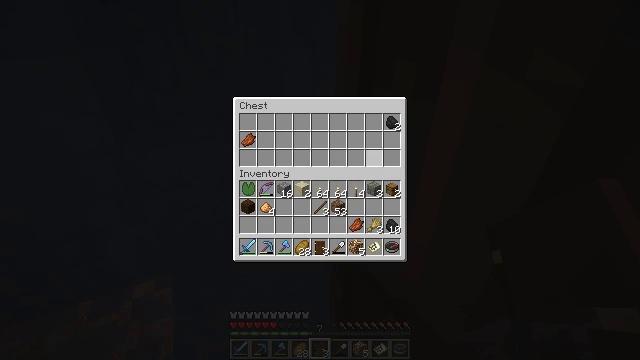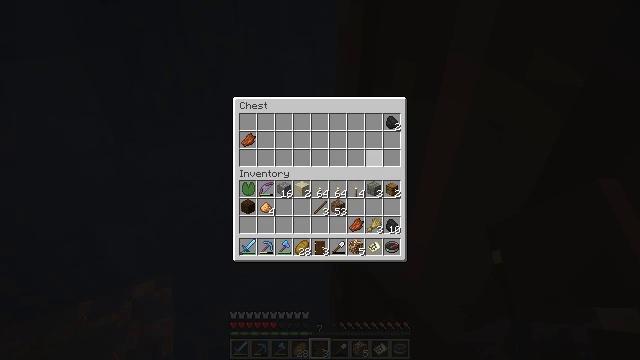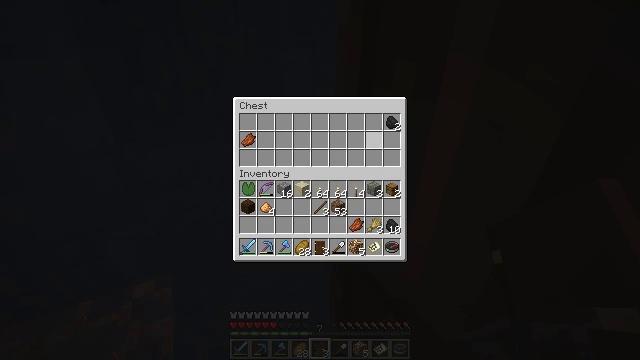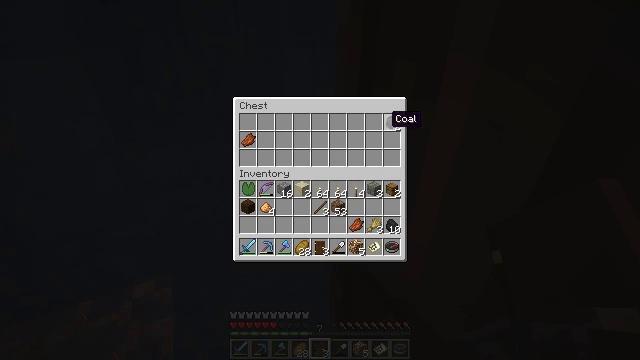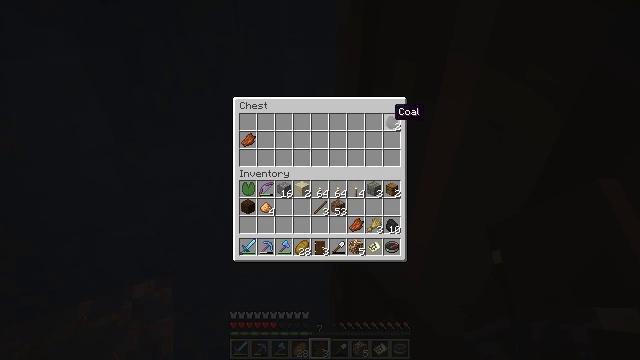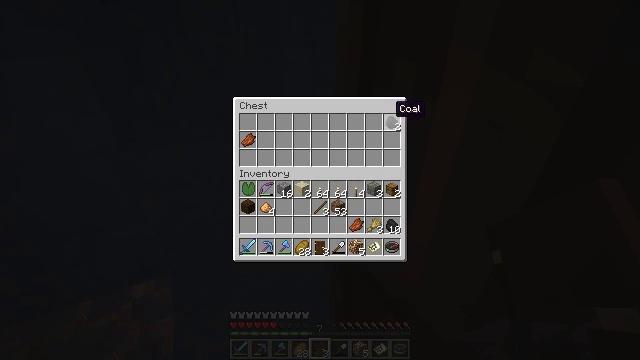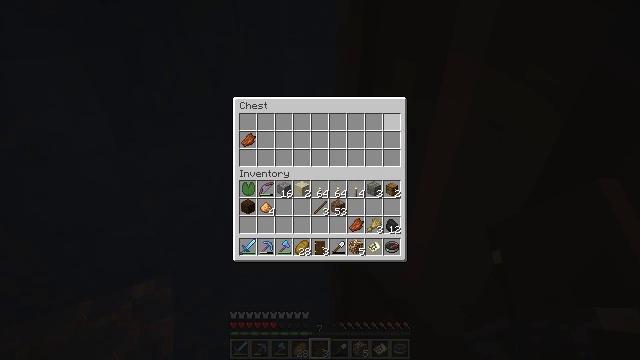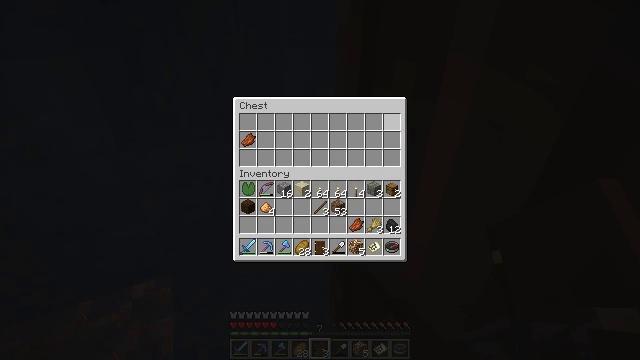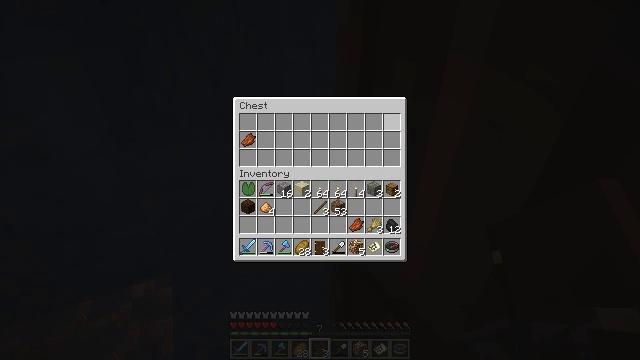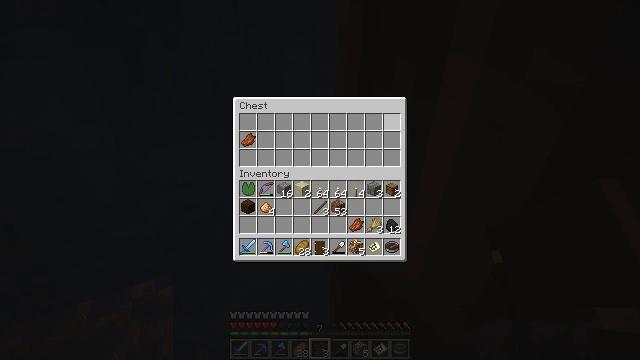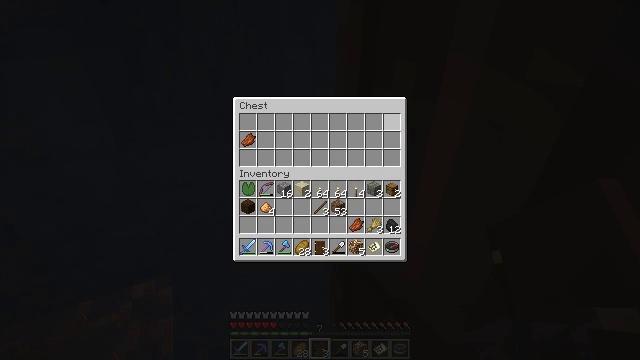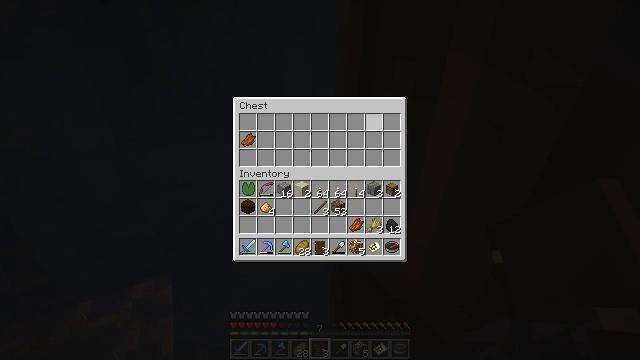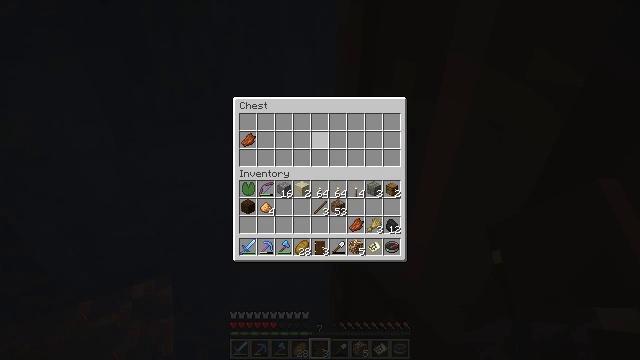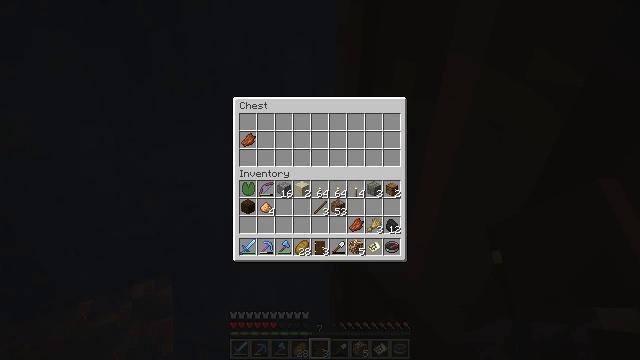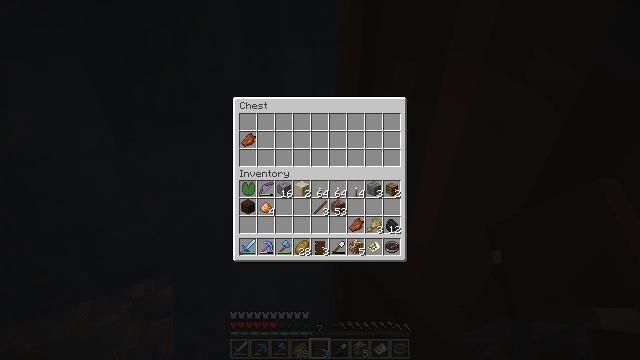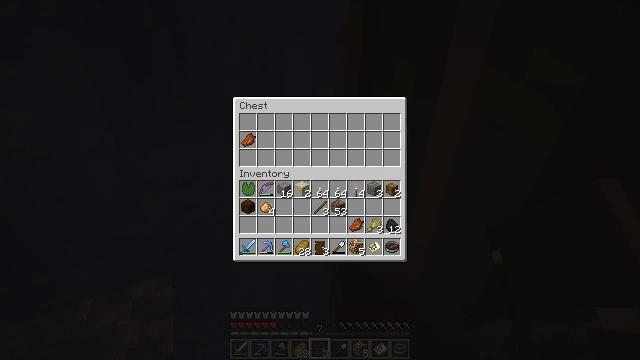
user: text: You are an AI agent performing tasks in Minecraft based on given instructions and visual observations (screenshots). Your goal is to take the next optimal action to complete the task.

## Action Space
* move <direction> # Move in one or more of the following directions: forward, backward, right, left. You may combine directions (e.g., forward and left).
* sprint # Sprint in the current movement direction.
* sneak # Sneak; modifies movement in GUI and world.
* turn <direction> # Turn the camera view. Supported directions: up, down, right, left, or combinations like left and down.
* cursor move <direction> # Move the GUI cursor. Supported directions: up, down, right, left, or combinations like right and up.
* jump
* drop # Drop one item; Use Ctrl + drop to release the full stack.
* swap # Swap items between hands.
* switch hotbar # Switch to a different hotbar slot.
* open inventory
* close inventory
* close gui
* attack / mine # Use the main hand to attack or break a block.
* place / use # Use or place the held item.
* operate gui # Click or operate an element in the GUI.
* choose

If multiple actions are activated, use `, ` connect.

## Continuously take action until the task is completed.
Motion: motion action
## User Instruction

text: Break the glowing sea lantern block.
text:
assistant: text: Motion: sneak, operate gui
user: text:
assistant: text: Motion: sneak, cursor move up, operate gui
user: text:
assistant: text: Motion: sneak, cursor move up
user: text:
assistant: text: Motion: sneak
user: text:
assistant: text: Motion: sneak
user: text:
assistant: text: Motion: sneak, operate gui
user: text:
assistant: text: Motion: sneak, operate gui
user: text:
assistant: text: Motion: sneak, operate gui
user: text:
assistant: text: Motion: sneak, operate gui
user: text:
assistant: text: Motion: sneak
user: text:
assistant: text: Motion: sneak, cursor move left
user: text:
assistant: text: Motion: sneak, cursor move left and down
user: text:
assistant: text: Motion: sneak, cursor move left
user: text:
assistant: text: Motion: sneak, cursor move left
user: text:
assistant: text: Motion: sneak
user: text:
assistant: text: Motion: sneak
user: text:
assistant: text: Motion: sneak
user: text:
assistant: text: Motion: sneak
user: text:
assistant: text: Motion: sneak
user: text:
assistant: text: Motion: sneak
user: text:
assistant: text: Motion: sneak
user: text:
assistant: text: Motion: sneak
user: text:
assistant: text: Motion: sneak, operate gui
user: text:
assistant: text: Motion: sneak, operate gui
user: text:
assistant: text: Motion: sneak, operate gui
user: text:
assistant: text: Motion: sneak
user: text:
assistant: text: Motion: sneak
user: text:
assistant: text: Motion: no_op
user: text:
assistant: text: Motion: cursor move right and down
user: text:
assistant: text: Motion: cursor move right